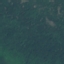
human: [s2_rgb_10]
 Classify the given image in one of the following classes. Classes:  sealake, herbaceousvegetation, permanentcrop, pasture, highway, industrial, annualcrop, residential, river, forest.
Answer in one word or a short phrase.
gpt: Forest